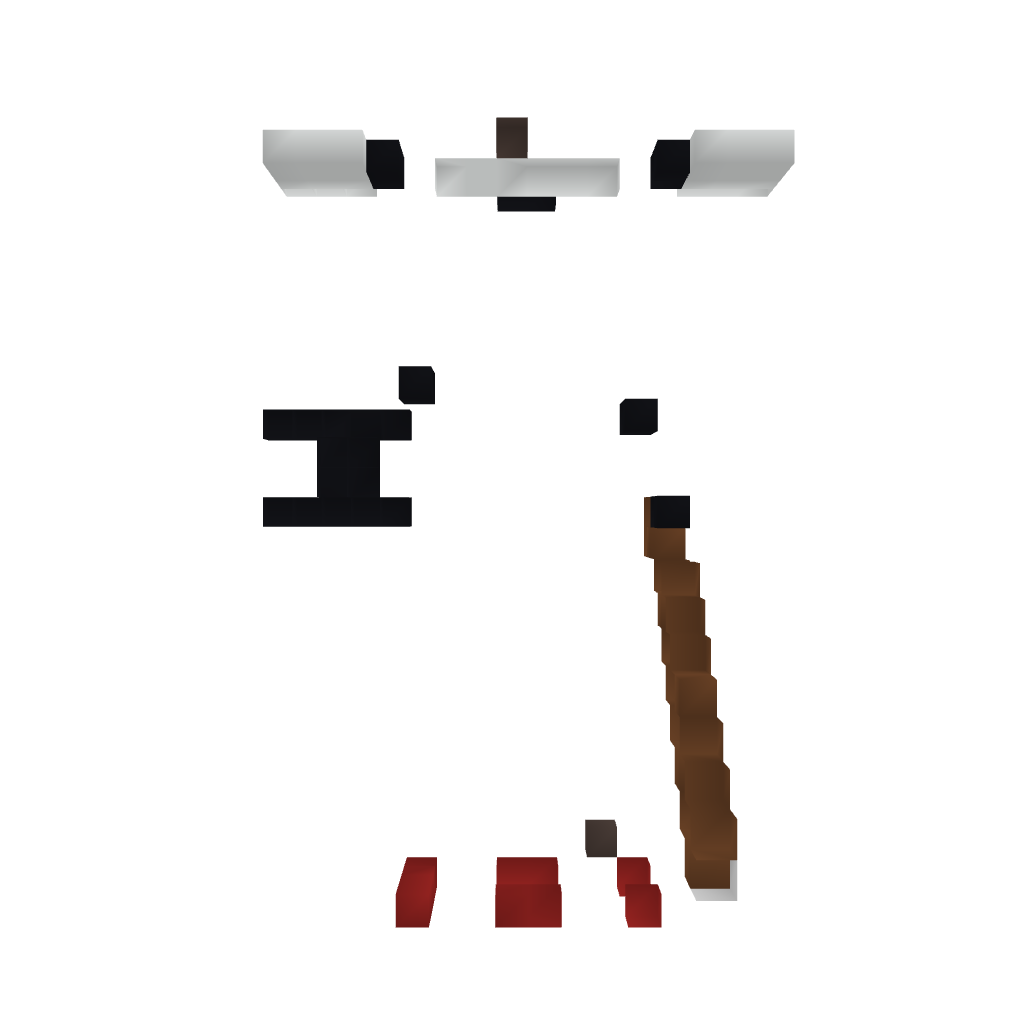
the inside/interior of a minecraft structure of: Greek Statue